Current action and preconditions to check: trajectory_clear

Your task: For each precondition in the list above, predict whether it will hold at this action.

Consider the current scene as observed from the mobile robot's camera, and analyze the predicted future states of all dynamic agents (e.g., people, animals, vehicles, or any moving entities) within the NEXT SECOND.

IMPORTANT: Only answer "very likely" if you are absolutely certain—based on strong, clear evidence—that a dynamic agent will violate the precondition in the predicted future state. Do NOT answer "very likely" for unlikely, ambiguous, or low-probability risks.

Ask yourself for each precondition: Is there a high probability, with clear and convincing evidence, that the predicted future states of any dynamic agent will interfere with the predicted future state of the currently executing action within the NEXT SECOND, causing that precondition to fail?

Assess the risk level based on these predictions. Use "likely" or "very likely" if motions create a clear risk of interference.

Use "neutral" or "improbable" if agents are nearby but their predicted paths are clearly diverging or non-conflicting.

Failure Risk Categories: "very improbable", "improbable", "neutral", "likely", "very likely"

Answer Format: Output ONLY the probability_of_failure value from these categories: "very improbable", "improbable", "neutral", "likely", "very likely"

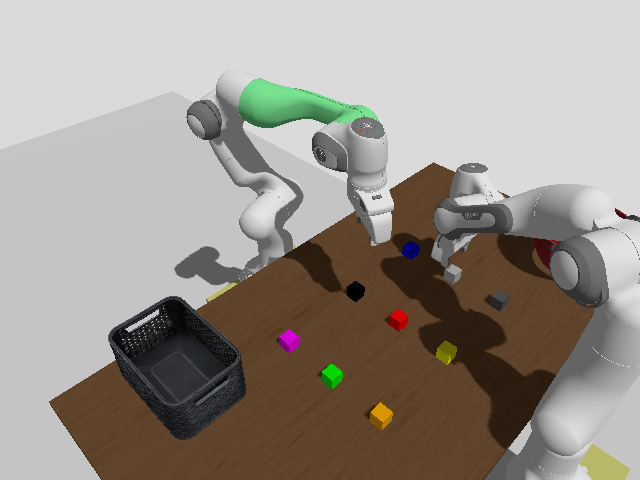

Answer: very improbable